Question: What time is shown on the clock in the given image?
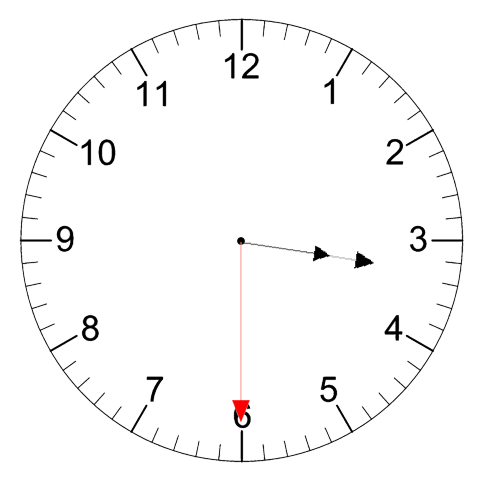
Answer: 03:16:30